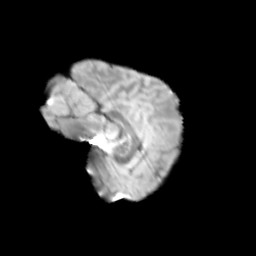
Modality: T2w
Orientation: sagittal
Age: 12
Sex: male
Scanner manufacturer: siemens
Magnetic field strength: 3 T
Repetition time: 3.8 s
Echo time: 0.07 s